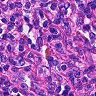
Metastatic tissue present: no